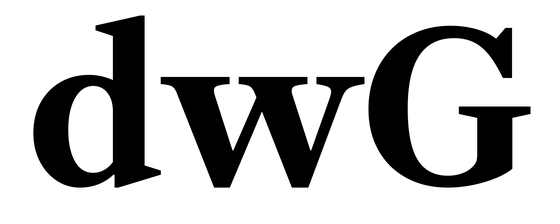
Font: LibreCaslonText_Bold